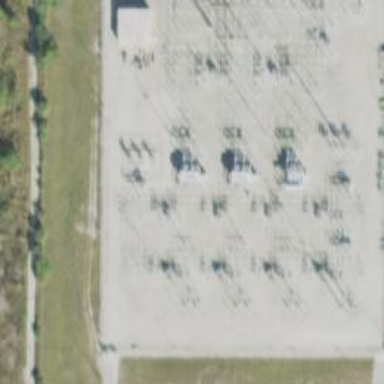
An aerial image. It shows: Switch used for power control.